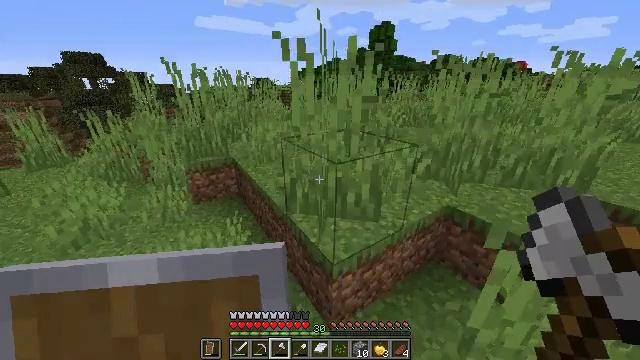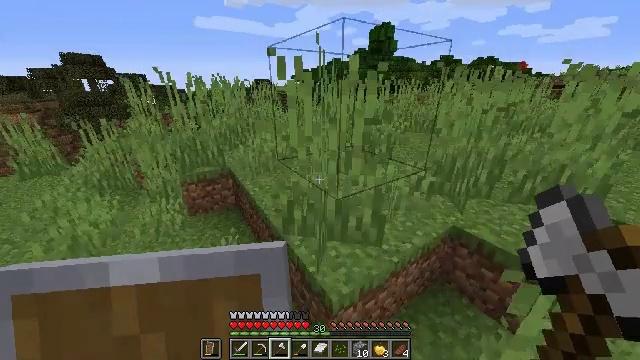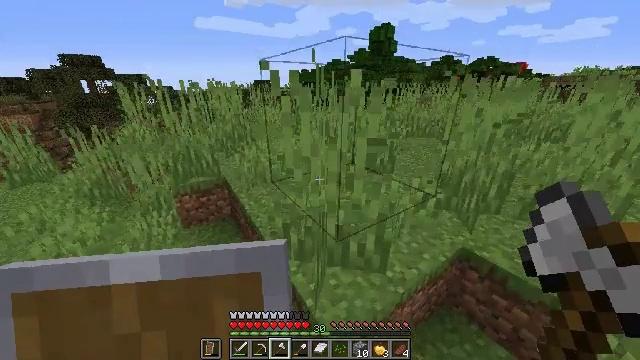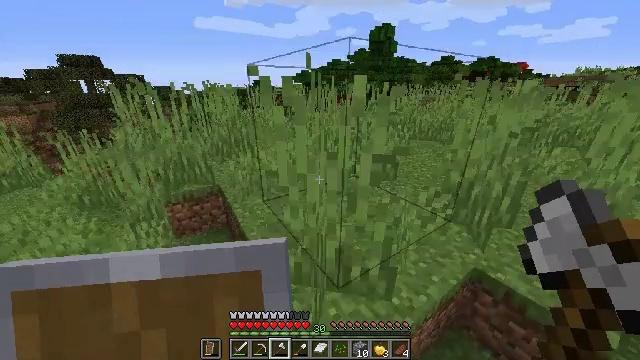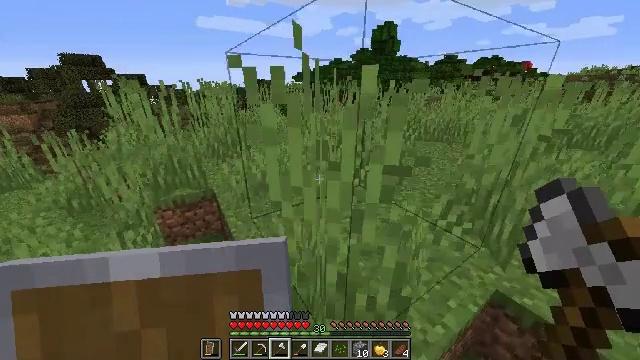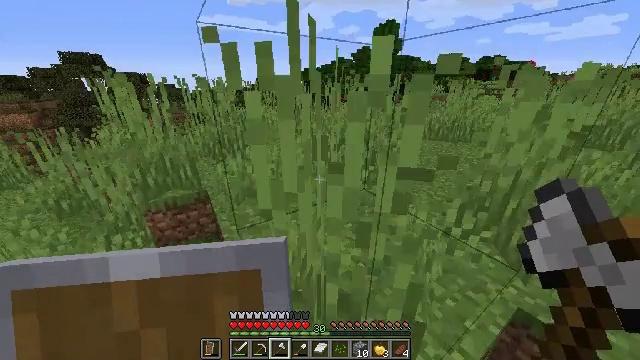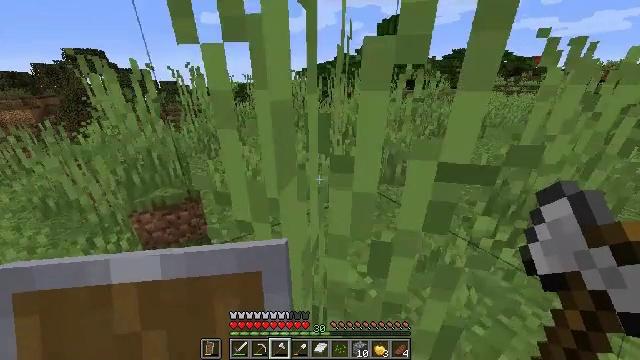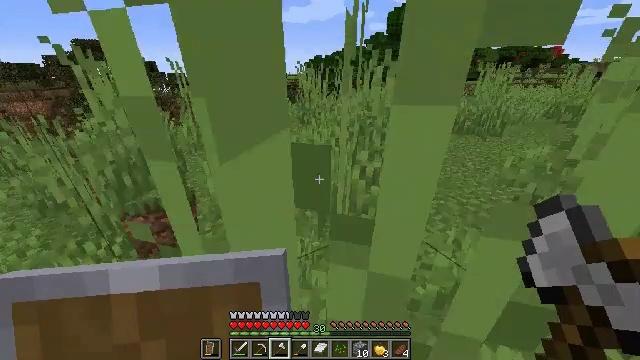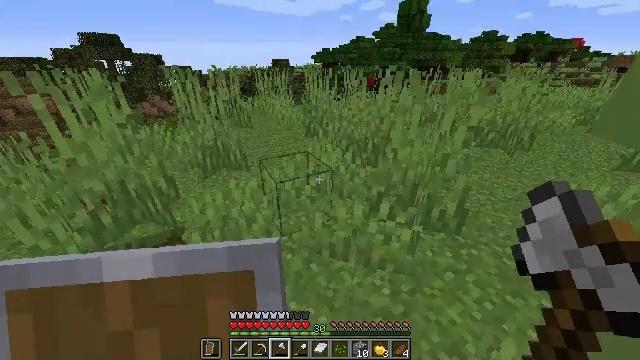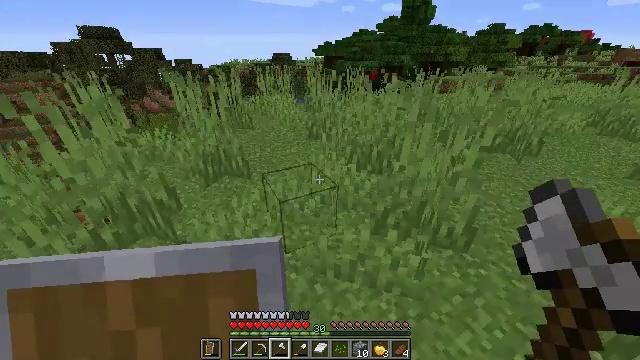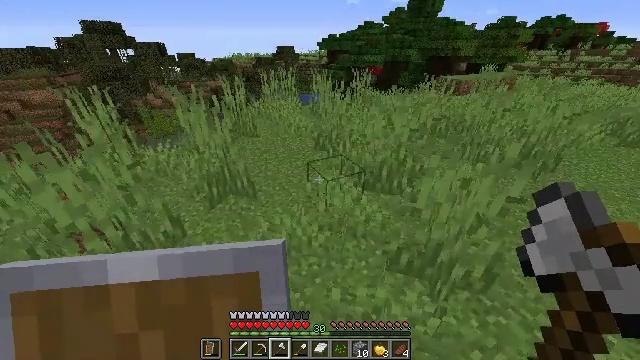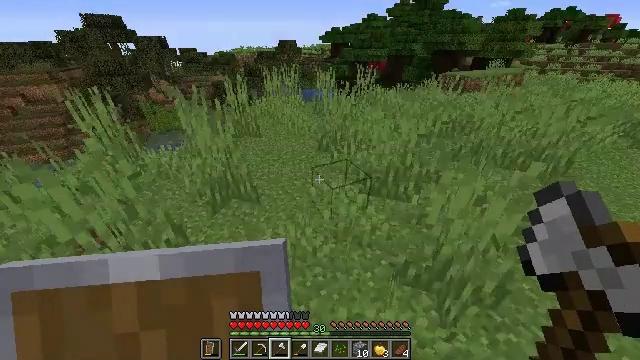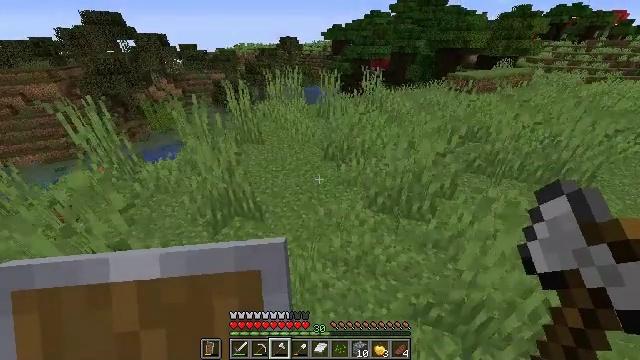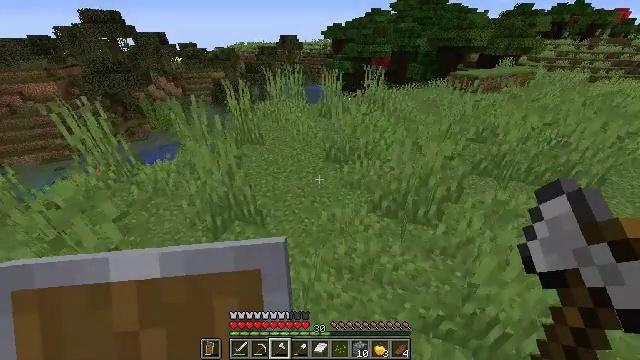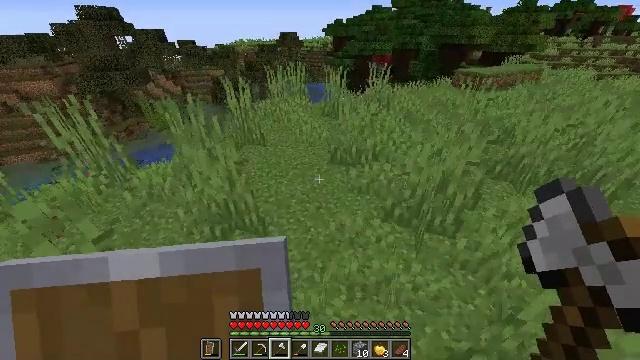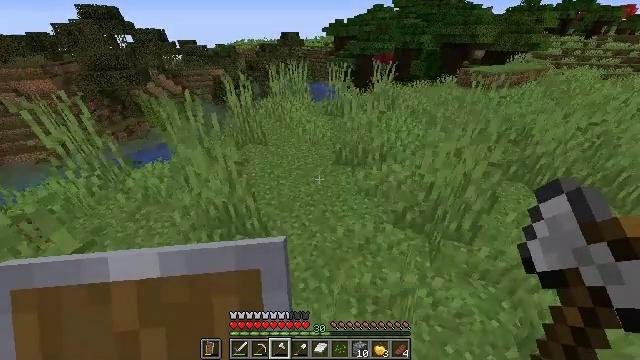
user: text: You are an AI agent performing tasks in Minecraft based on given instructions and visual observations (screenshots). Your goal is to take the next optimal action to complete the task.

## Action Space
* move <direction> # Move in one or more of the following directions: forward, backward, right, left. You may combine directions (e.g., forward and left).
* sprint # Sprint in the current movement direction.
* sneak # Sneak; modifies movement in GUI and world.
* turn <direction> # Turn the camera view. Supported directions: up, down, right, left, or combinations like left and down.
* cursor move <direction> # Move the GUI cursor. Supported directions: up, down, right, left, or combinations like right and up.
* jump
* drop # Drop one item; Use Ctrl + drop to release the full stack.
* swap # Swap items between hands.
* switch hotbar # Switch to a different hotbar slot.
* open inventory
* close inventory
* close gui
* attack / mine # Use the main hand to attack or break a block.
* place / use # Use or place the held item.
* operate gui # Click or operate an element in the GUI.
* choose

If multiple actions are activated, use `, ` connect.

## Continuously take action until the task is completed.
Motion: motion action
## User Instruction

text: Combat the chicken.
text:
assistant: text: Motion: move forward, sprint, jump
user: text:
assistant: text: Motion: move forward, sprint, jump
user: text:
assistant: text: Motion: move forward, sprint, jump
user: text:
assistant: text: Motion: move forward, sprint, jump
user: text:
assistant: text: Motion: move forward, sprint, jump
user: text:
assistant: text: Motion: move forward, sprint, jump
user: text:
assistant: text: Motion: move forward, sprint, turn left and down, jump
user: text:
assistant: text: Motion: move forward and move left, sprint, turn left and down, jump
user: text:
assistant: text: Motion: move forward and move left, sprint, turn down, jump
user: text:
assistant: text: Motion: move forward and move left, sprint, turn down, jump
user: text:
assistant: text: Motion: move forward and move left, sprint, turn down, jump
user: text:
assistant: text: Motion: move forward and move left, sprint, jump
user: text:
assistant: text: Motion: move forward and move left, sprint, jump
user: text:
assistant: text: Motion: move forward and move left, sprint, jump
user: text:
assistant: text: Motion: move forward and move left, sprint, jump
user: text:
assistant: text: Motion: move forward and move left, sprint, jump
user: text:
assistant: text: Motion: move forward and move left, sprint, turn left, jump
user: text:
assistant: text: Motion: move forward and move left, sprint, turn left, jump
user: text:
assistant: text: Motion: move forward and move left, sprint, turn left and down, jump
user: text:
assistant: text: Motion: move forward, sprint, turn left and down, jump
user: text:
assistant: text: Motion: move forward, sprint, turn left, jump
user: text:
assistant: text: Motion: move forward, sprint, turn left, jump
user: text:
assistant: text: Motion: move forward, sprint, turn left, jump
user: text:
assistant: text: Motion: move forward, sprint, turn left, jump
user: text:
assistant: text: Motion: move forward, sprint, turn left, jump
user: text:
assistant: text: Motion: move forward, sprint, turn left, jump
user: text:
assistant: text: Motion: move forward and move right, sprint, turn left, jump
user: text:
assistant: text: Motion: move forward and move right, sprint, turn left, jump
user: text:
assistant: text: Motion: move forward and move right, turn left, jump
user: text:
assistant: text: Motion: move forward and move right, turn left, jump